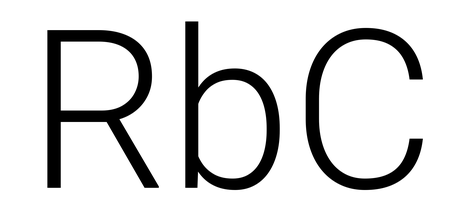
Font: Roboto_Light